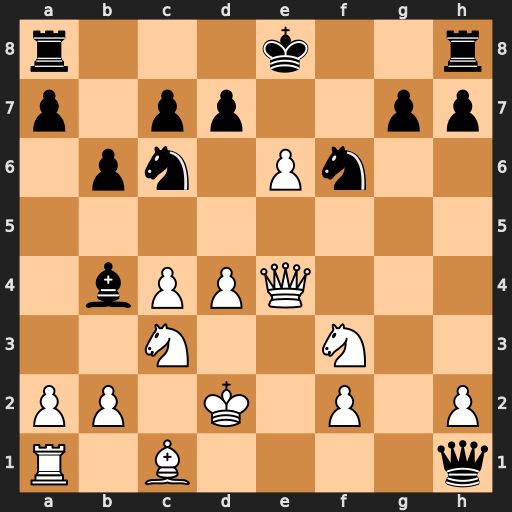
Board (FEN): r3k2r/p1pp2pp/1pn1Pn2/8/1bPPQ3/2N2N2/PP1K1P1P/R1B4q
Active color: w
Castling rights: kq
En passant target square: -
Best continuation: exd7+ Kf8 Qxc6